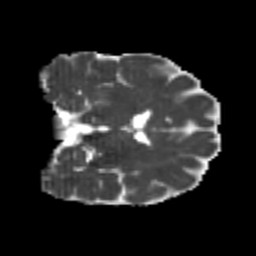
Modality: MD
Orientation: coronal
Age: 24
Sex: male
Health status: healthy
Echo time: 0.074 s